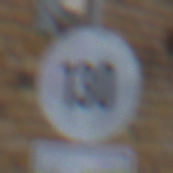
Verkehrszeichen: Geschwindigkeit130
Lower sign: HinweisDurchVerbaleAngabe6
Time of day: MorningAfternoon
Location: Outdoor (Urban)
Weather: Overcast
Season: NotSpecified
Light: Natural